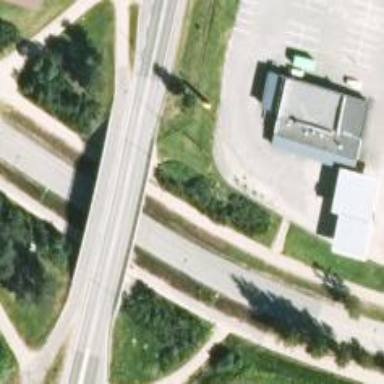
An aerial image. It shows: Trunk highway bridge.